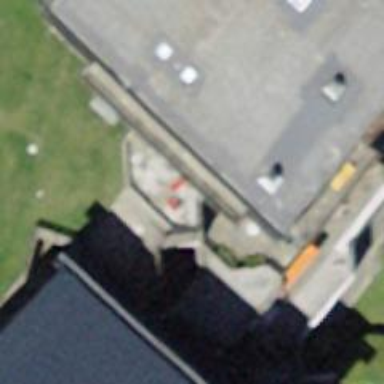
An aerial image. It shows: Concrete steps.